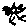
Label: bird